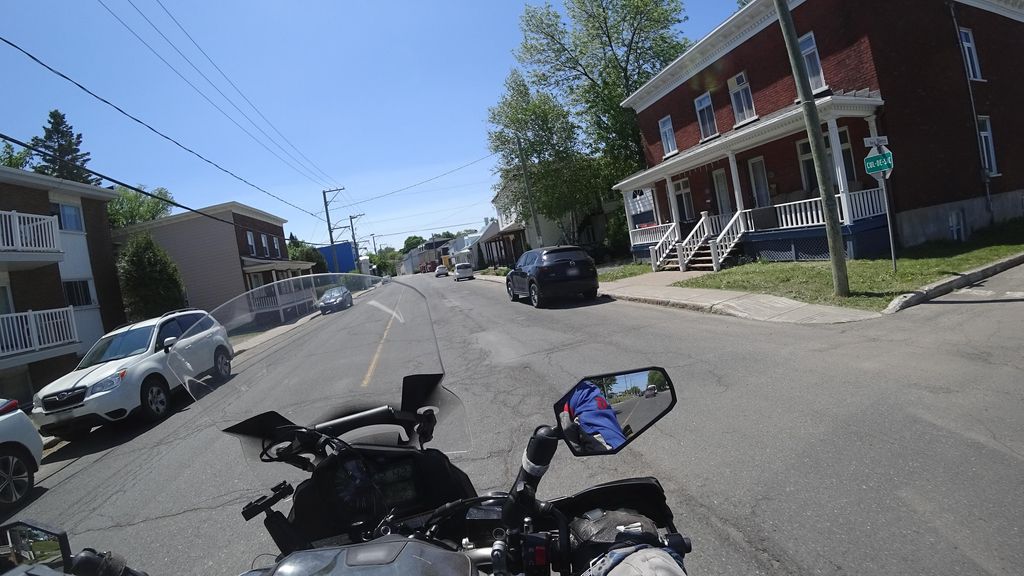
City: quebec_city